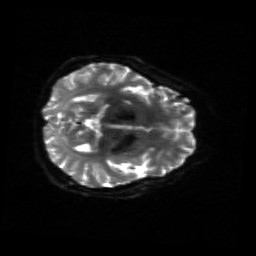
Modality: sbref
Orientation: axial
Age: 66
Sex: female
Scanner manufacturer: siemens
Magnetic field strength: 3 T
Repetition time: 4.71 s
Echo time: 0.0906 s